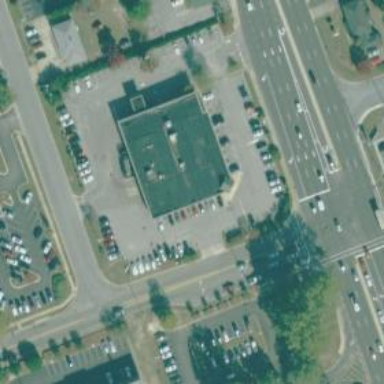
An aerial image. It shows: Building that is pharmacy providing healthcare services.